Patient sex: F
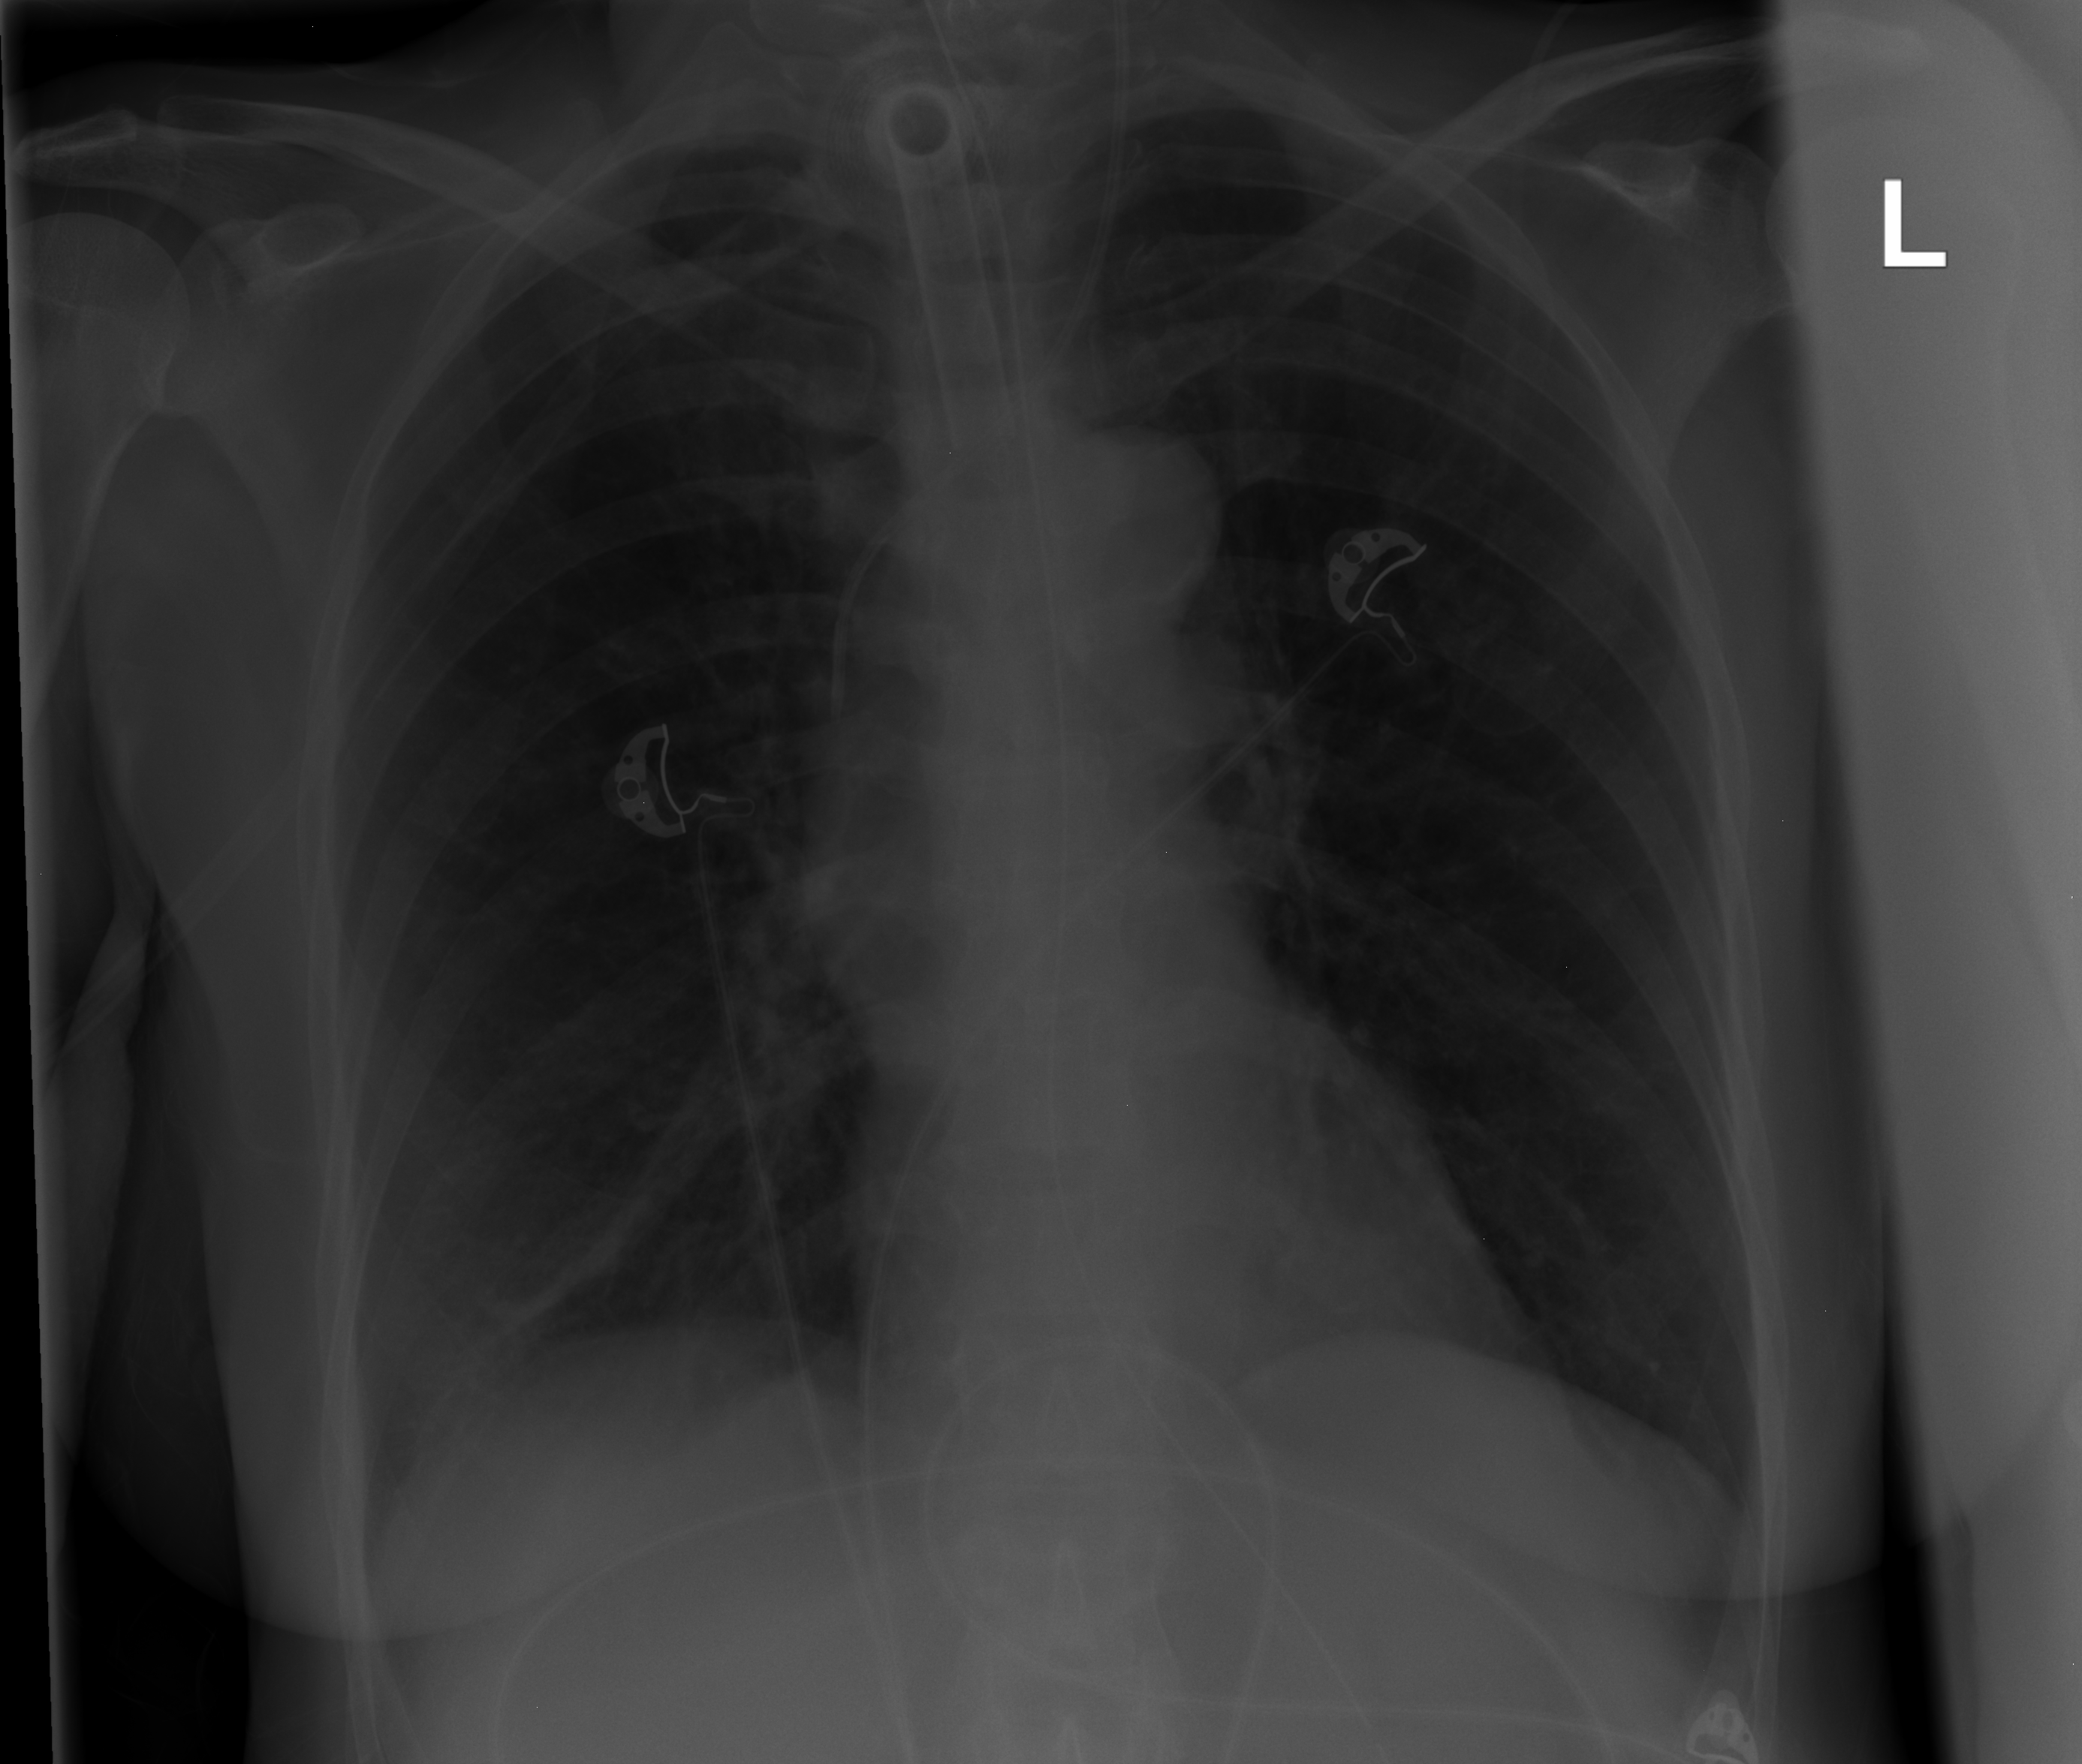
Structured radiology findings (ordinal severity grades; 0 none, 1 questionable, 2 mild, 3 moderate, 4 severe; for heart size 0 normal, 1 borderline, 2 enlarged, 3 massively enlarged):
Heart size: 0
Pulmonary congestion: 0
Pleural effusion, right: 0
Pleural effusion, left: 0
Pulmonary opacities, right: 0
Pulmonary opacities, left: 0
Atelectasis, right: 2
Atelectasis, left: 0